Question: I want to use ajax to send some form data to the server, have it checked and get a result back to the client. Currently, I am not receiving any data. I don't understand what I have to change to get this working.
In my Express 'app.js':
'''
var login = require('./routes/login');
app.use('/login', login);
'''
In my 'login.js' route:
'''
router.post('/', function (req, res) {
var loginObject = req.body;
console.log(loginObject);
var success = false; //This is just for testing!!
if (success) {
req.session.user = loginObject.email;
req.session.userID = 1; //Stubbing
res.render('home');
} else {
res.json({'success': false});
}
});
'''
In my 'index.jade' file:
'''
script(src='/javascripts/login_window.js')
'''
In my 'login_window.js' file (using the jQuery Validation plugin):
'''
$('#loginForm').validate({
rules: {
modalMail: {
required: true,
email: true
},
modalPass: {
required: true,
minlength: 8
}
},
errorPlacement: function(error, element) {
element.closest('div.form-group').removeClass('has-success').addClass('has-error');
},
success: function(label, element) {
$(element).closest('div.form-group').addClass('has-success').removeClass('has-error');
},
submitHandler: function (form) {
$.ajax({
url: '/login',
type: 'POST',
dataType: 'json',
data: form,
contentType: 'application/json',
complete: function() {
console.log('process complete');
},
success: function(data) {
console.log(data);
console.log('process success');
},
error: function() {
console.log('process error');
}
});
}
});
'''
When I try this, I get absolutely nothing in the console window. What can I do?
This is what I get:

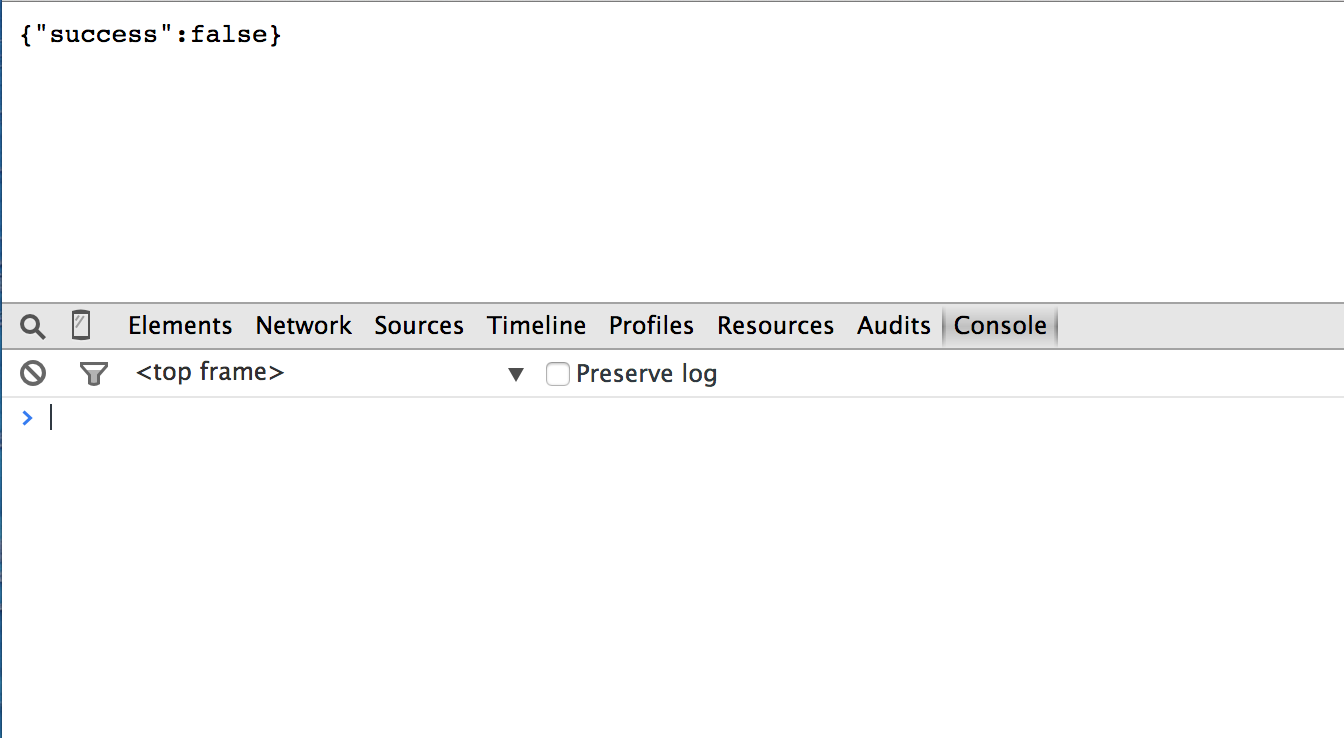
Answer: Your response is okay. and i thing you have set success to false so it is not sending back data it is re rendering the same view so nothing on console
The line that is working is
'''
res.render('index', {login: false});
'''
To test
change
'''
var success = true;
'''
Secondly, instead of rendering a view you can send a json data or some thing on ajax request
'''
router.post('/', function (req, res) {
var loginObject = req.body;
console.log(loginObject);
var success = false; //This is just for testing!!
if (success) {
req.session.user = loginObject.email;
req.session.userID = 1; //Stubbing
res.json({"success":true});
} else {
res.json({"success":false});
}
});
'''